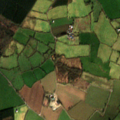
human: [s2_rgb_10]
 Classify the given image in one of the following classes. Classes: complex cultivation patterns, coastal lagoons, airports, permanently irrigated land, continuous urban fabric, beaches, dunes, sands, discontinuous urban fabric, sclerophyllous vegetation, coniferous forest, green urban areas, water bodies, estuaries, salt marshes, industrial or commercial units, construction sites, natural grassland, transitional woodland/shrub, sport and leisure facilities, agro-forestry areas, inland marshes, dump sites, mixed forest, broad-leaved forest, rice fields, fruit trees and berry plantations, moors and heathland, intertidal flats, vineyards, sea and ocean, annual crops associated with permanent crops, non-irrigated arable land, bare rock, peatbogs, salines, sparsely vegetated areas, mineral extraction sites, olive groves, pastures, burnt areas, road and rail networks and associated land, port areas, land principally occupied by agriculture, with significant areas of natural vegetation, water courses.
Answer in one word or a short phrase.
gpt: non-irrigated arable land, pastures, coniferous forest